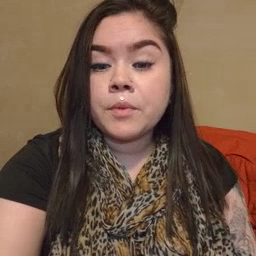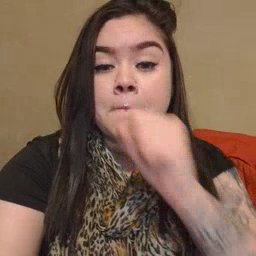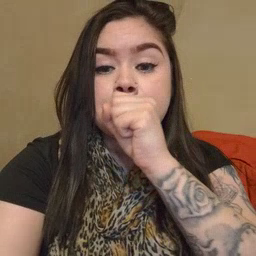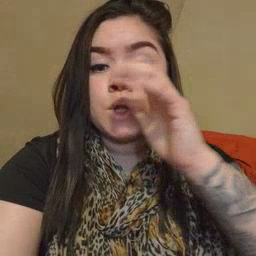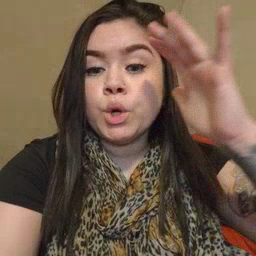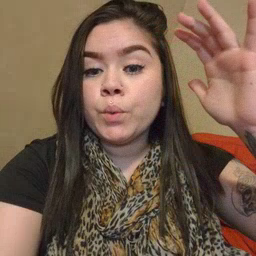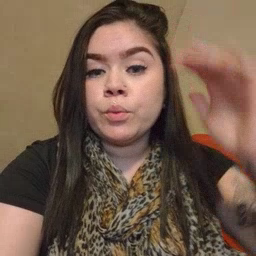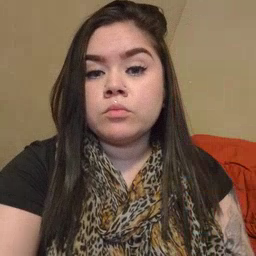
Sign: balloon